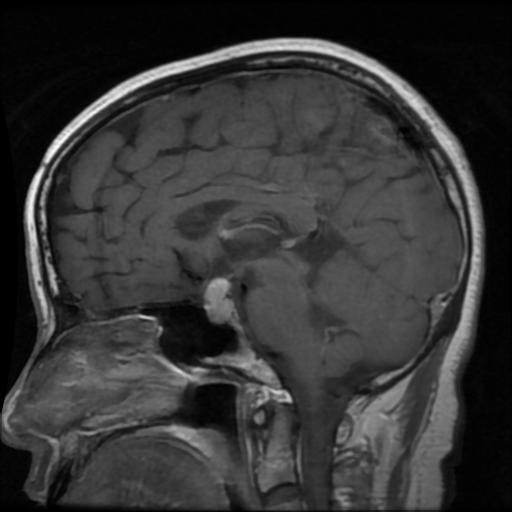
Label: pituitary